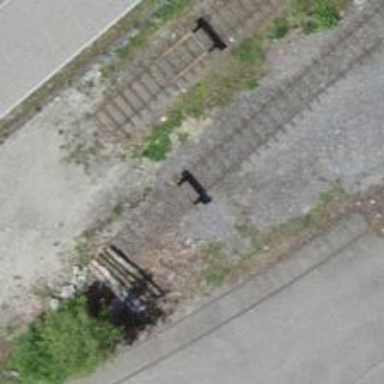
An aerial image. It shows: Railway buffer stop.